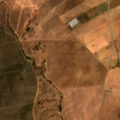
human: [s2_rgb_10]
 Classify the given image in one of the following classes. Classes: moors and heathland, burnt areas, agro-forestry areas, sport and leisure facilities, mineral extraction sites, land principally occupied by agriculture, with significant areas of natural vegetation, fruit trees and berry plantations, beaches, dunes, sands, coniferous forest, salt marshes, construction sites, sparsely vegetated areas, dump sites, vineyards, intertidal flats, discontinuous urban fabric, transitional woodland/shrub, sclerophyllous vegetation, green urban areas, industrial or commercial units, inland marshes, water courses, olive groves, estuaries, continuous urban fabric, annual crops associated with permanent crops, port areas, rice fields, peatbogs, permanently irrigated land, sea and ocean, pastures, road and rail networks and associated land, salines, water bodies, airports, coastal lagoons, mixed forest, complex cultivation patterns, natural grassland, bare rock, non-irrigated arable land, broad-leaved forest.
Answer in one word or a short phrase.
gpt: non-irrigated arable land, permanently irrigated land, olive groves, transitional woodland/shrub